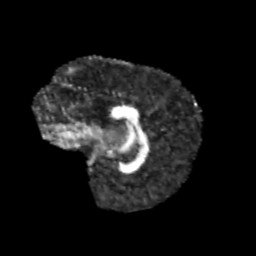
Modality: FA
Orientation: sagittal
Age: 12
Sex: female
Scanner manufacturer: siemens
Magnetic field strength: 3 T
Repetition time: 3.8 s
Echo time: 0.07 s